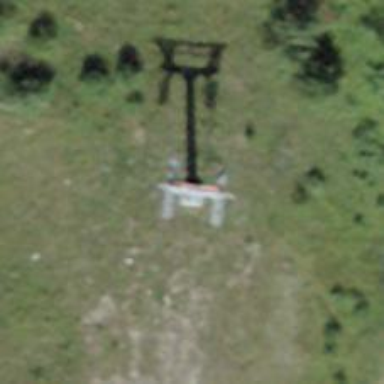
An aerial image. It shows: Pylon for aerialway.